Brain MRI study timepoint: preop
T1CE (contrast-enhanced T1) slice:
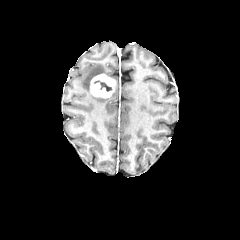
T2-FLAIR slice:
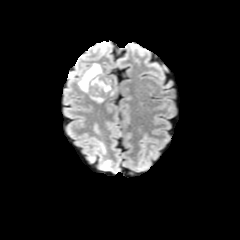